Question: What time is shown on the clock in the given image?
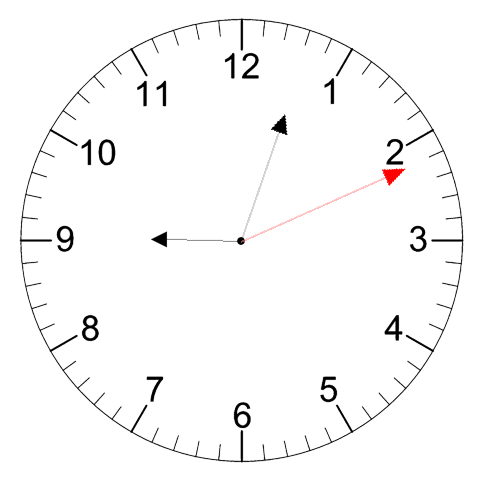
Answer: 09:03:11